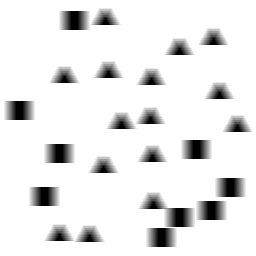
Squares: 9
Triangles: 15
Stars: 0
Total shapes: 24